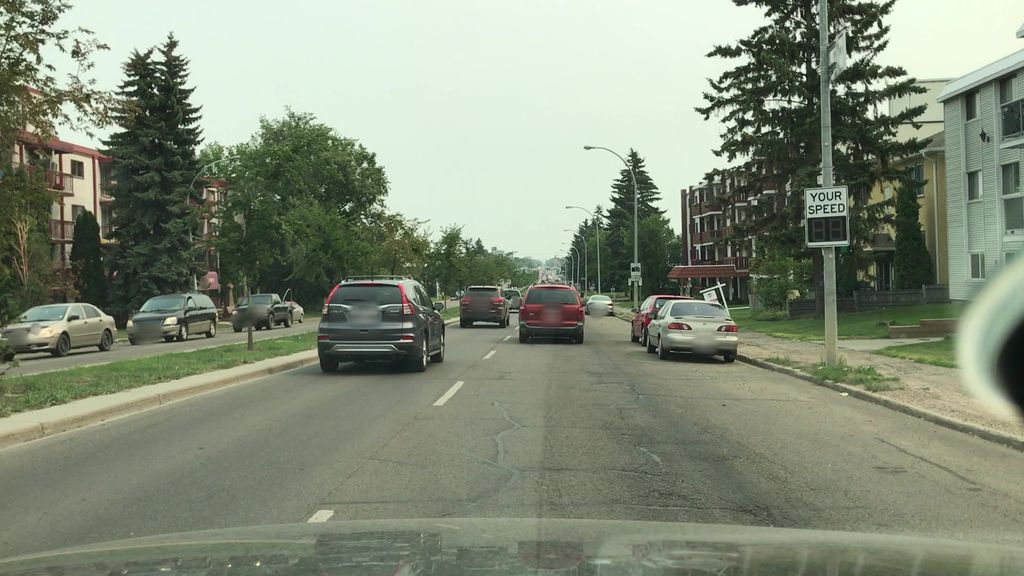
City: edmonton